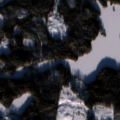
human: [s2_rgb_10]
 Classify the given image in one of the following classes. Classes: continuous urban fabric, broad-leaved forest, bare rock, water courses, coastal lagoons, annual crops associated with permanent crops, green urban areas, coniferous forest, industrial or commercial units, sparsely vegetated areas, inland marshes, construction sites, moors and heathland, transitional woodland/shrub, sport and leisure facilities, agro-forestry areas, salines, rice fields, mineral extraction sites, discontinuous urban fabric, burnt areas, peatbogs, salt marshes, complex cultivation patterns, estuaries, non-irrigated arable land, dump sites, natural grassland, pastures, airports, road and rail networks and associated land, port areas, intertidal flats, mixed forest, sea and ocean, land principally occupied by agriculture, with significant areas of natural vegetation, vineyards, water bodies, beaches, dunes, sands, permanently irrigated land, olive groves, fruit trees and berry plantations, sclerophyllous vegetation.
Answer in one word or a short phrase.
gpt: coniferous forest, mixed forest, water bodies